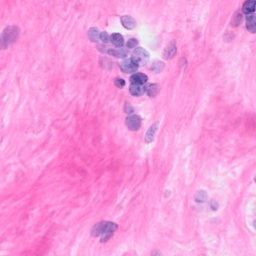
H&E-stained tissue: Breast